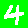
Digit: 4